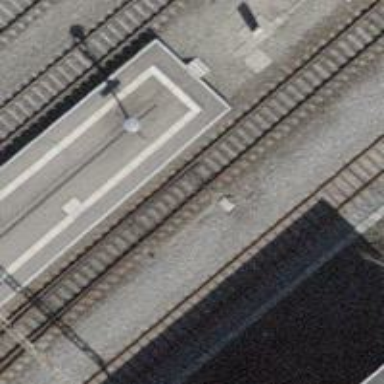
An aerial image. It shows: Railway switch.